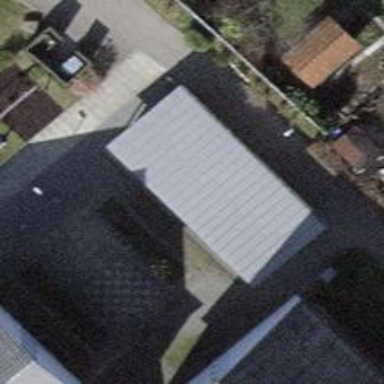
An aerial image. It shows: Shed with flat grey roof.